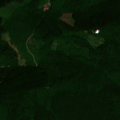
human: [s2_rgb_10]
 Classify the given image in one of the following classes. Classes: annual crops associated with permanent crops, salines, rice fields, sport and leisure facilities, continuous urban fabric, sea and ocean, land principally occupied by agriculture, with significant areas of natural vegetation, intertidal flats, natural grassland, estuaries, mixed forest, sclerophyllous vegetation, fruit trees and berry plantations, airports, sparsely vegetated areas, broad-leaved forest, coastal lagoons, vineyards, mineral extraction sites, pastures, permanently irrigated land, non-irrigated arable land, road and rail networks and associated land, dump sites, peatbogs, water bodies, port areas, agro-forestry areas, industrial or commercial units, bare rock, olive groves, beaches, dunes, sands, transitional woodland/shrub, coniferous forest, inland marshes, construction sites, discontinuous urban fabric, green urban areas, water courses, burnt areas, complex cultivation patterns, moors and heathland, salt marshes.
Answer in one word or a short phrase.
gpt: broad-leaved forest